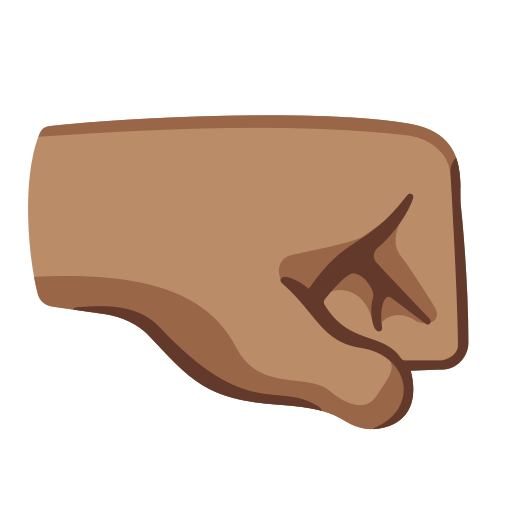
Emoji: 🤜🏽